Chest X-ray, PA view. Patient: 32 years old, sex F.
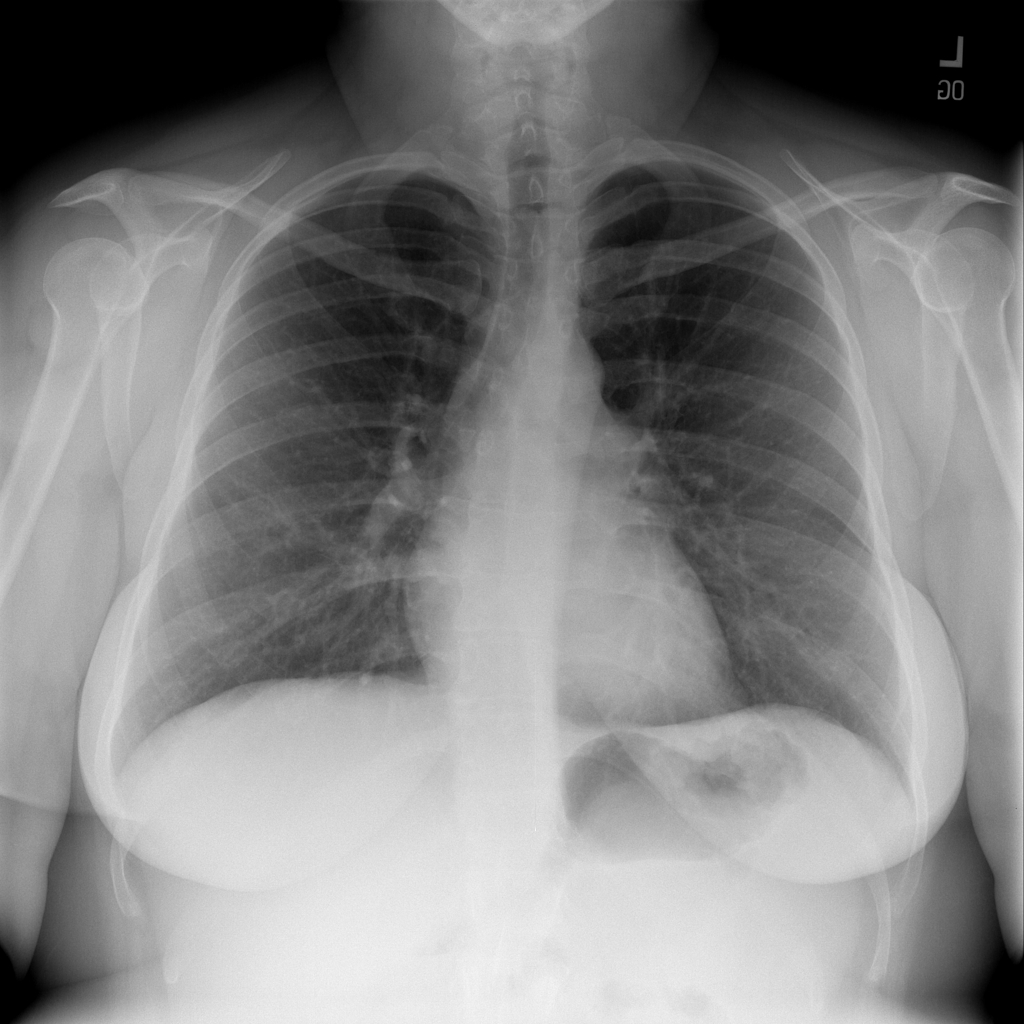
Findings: No Finding